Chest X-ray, AP view. Patient: 32 years old, sex M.
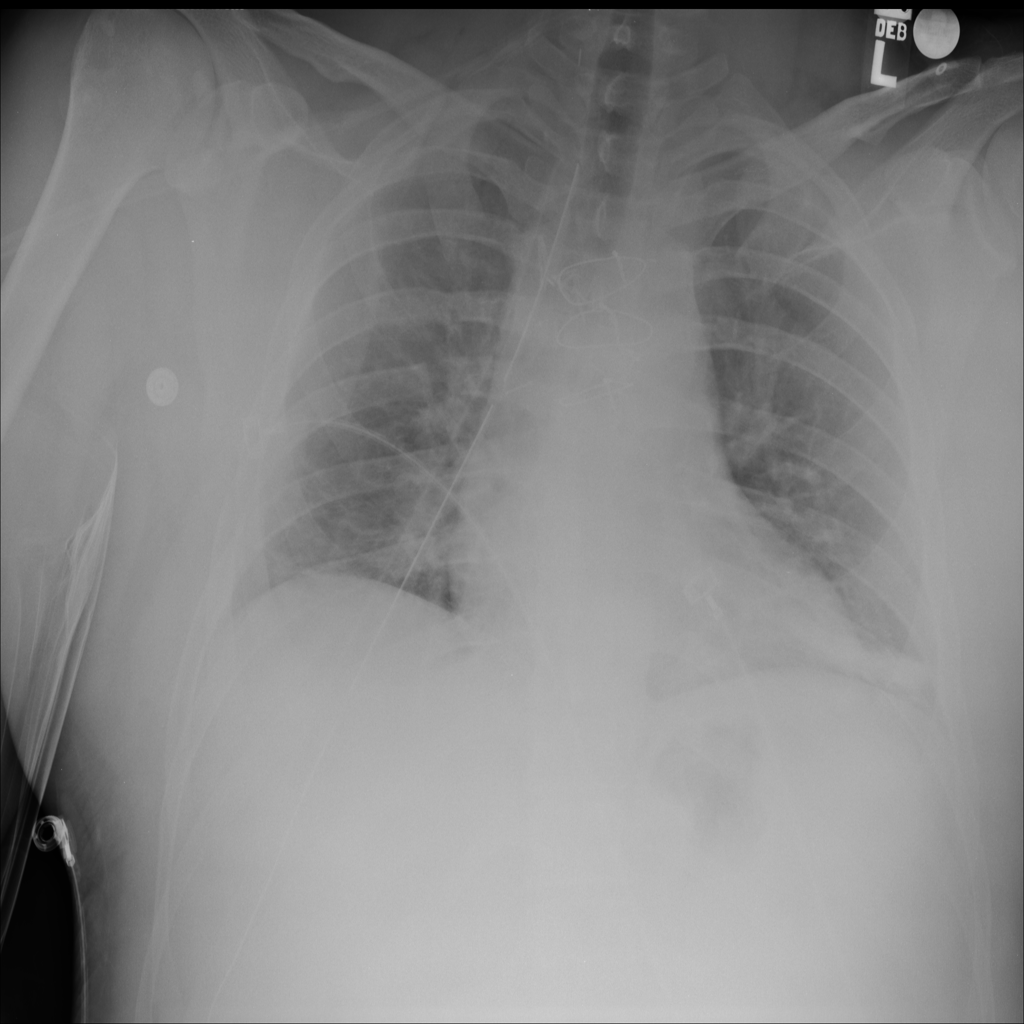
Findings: Atelectasis, Consolidation